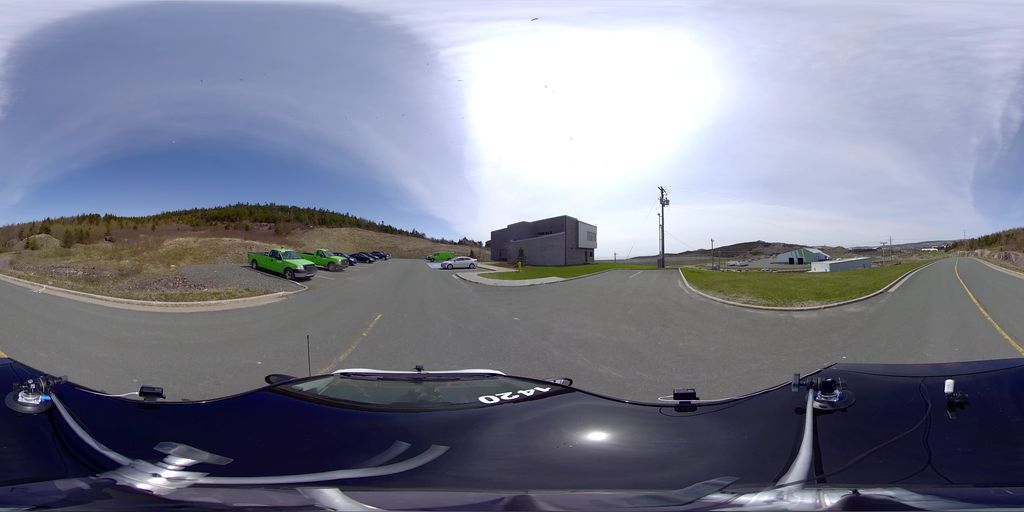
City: st_johns